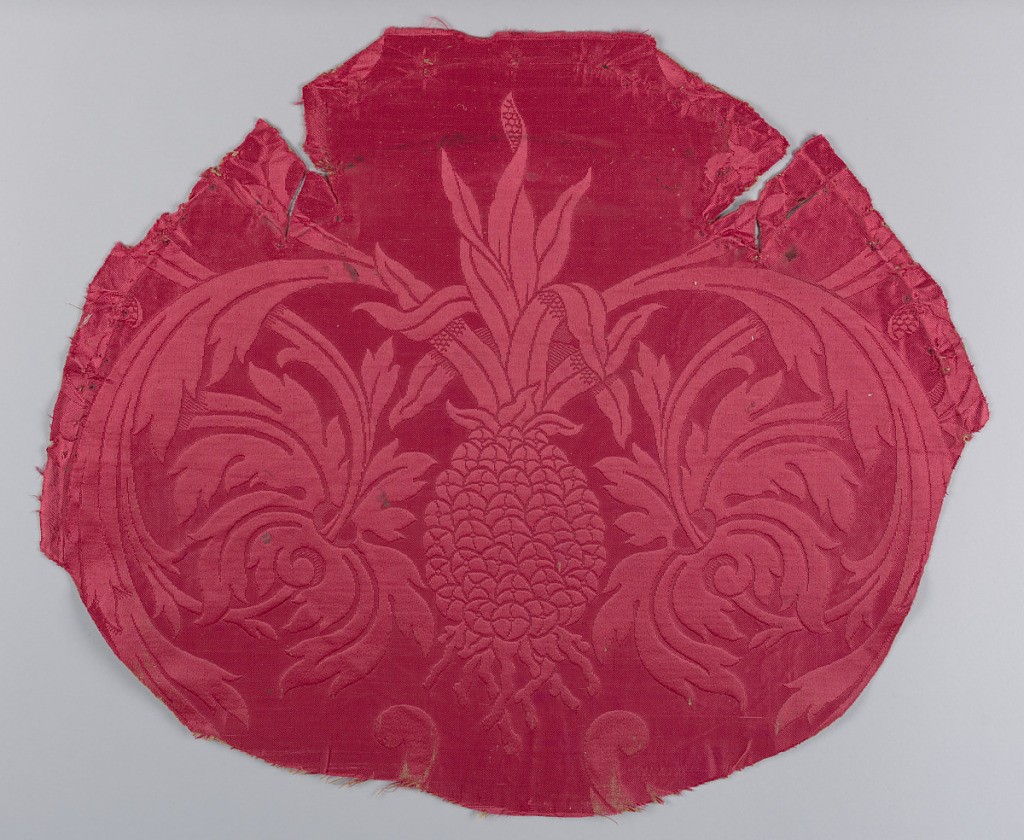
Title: Fragment
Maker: Emperor Maximilian
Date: ca. 1865
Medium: silk Technique: woven
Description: Central pineapple flanked on either side by acanthus leaves. Previously used as chair upholstery.